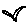
Label: bird